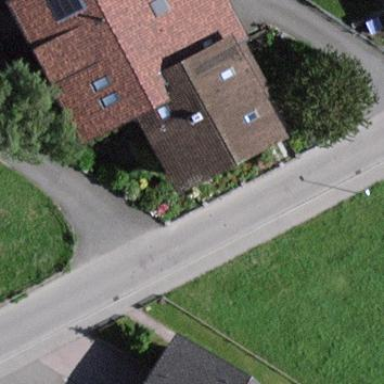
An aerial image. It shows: Semi-detached house.